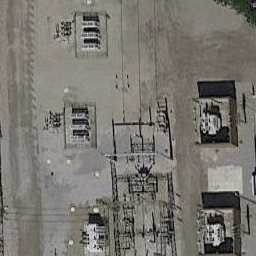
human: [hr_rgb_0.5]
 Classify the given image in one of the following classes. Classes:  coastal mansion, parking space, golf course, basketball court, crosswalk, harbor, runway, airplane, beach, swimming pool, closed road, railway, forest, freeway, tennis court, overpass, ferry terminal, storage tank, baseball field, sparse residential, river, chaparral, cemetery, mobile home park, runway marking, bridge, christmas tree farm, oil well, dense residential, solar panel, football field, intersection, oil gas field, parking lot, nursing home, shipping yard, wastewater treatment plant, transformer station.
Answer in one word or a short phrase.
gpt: transformer station